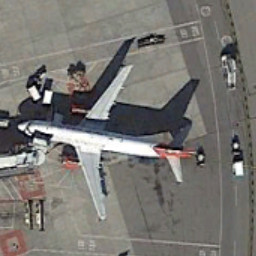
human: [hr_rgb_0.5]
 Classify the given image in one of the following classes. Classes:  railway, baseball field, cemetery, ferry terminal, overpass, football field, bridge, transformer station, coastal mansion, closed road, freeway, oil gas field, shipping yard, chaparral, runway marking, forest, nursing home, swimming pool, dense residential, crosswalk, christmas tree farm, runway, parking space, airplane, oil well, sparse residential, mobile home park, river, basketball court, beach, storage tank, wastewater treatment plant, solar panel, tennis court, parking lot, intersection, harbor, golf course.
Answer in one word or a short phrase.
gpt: airplane